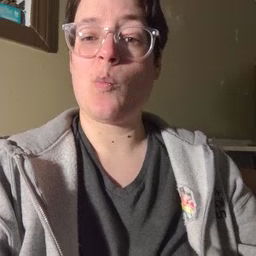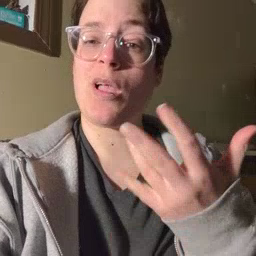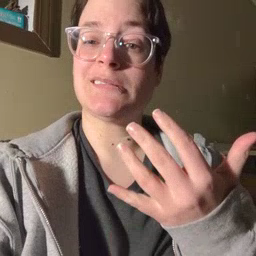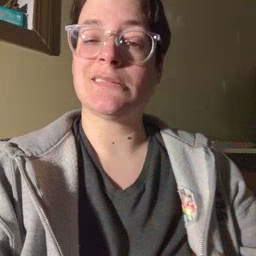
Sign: wait